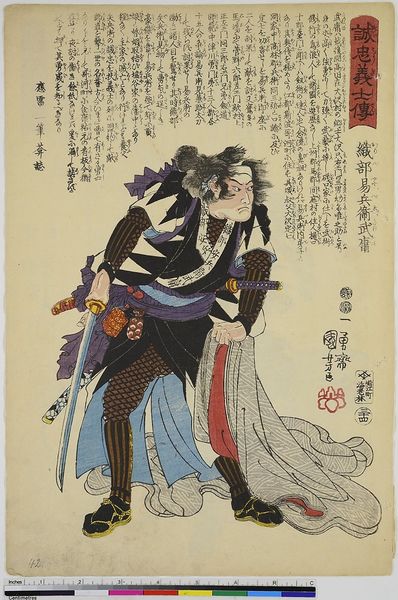
Titel: Oribe Yasube Taketsune, Blatt 34 aus der Serie: Geschichte der loyalen Gefolgsmänner
Künstler: Utagawa Kuniyoshi
Standort: Hamburg
Institution: Museum für Kunst und Gewerbe Hamburg
Schlagwörter: kämpfer, zeichnung, portrait, gewand, person, holzschnitt, japan, schrift, japanisch, druckgraphik, druckgrafik, schwert, soldat, rüstung, krieger, ereignis, zeit, farbholzschnitt, situation, ereignisbild, samurai, edo, historische, reproduktionen, druckerzeugnisse, porträt, persönlichkeit, soldatenleben, ukiyo